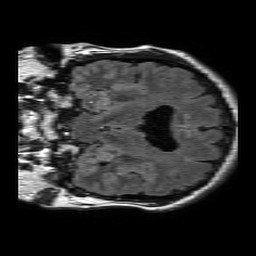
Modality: FLAIR
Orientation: coronal
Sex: male
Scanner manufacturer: philips
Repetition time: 11 s
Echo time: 0.125 s